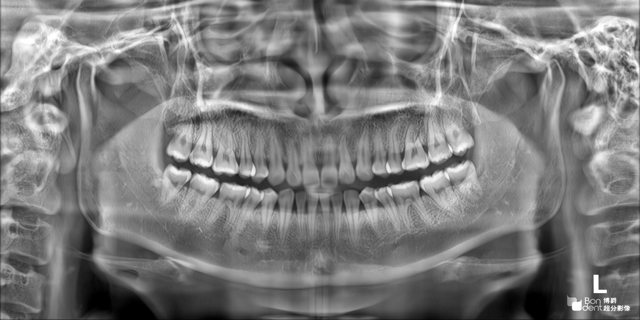
adult